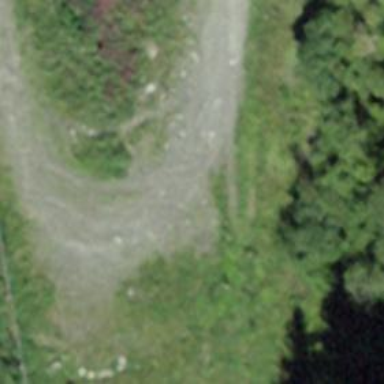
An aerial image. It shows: Downhill track with grade5 tracktype.